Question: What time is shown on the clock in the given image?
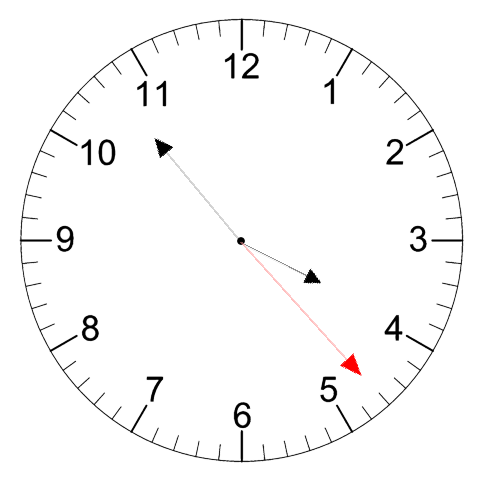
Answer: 03:53:23